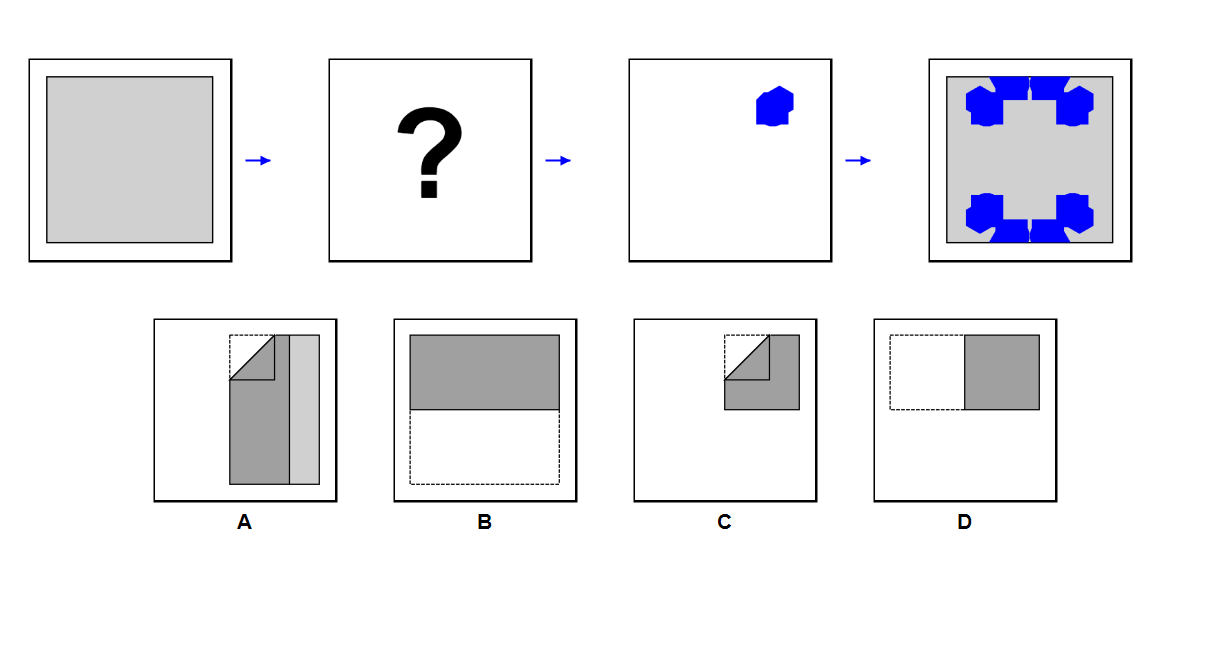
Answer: A